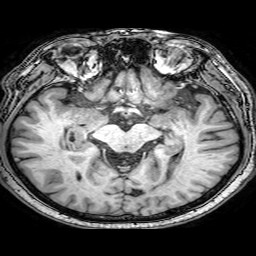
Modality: T1w
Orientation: coronal
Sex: male
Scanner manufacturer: philips
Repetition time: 0.008269 s
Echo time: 0.00381 s